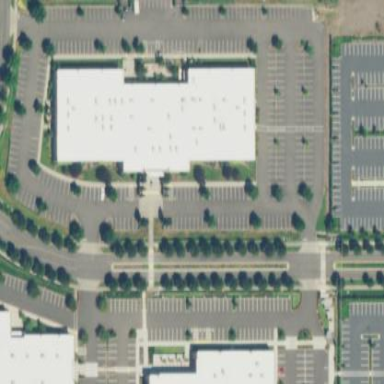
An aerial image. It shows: Parking aisle designated as service road.